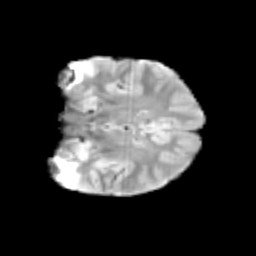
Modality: T2w
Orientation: coronal
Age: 12
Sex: female
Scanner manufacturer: siemens
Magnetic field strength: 3 T
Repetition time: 3.8 s
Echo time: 0.07 s